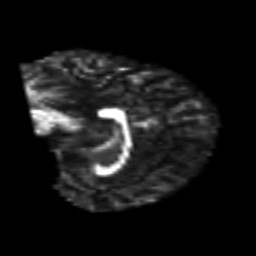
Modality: FA
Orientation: sagittal
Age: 25
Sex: male
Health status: healthy